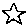
Label: star